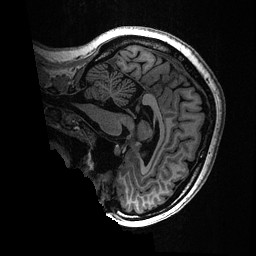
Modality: T1w
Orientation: sagittal
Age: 27
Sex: female
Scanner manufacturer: ge
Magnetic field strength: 3 T
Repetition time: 0.006952 s
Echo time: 0.00292 s